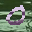
Label: 0